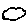
Label: cloud